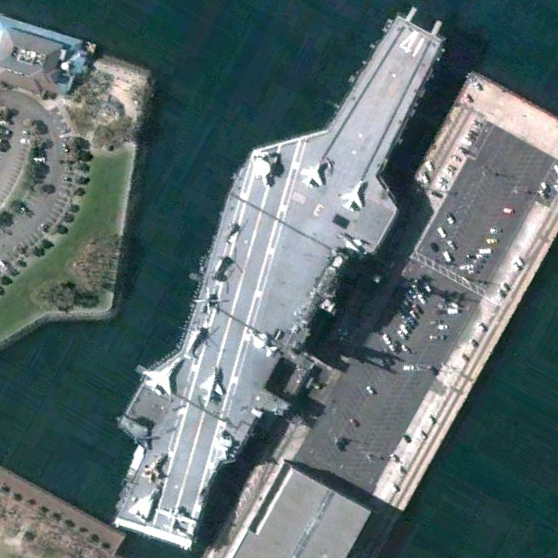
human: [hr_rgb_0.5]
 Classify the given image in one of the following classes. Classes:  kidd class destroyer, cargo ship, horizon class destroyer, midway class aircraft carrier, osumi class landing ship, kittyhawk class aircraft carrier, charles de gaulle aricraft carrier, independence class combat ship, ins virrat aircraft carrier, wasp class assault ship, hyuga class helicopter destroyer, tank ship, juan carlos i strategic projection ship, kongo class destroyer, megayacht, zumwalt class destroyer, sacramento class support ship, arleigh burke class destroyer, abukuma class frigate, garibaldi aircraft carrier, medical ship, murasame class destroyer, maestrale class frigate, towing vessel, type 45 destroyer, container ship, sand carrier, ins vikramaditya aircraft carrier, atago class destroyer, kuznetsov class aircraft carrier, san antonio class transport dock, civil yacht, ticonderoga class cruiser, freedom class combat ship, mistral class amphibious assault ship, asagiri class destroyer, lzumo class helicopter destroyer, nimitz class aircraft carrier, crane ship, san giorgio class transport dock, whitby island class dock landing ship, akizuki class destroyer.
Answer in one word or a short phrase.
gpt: Midway class aircraft carrier